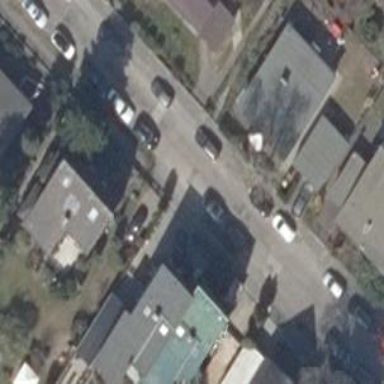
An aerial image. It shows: Residential road with concrete surface.